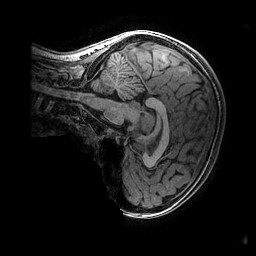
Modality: T1w
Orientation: sagittal
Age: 10
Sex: female
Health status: ill
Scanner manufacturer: ge
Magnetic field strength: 3 T
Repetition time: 0.007664 s
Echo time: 0.00342 s